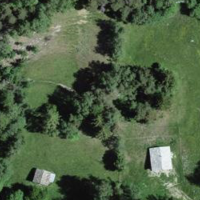
EUNIS habitat code: 23
Species observed at this site:
Lathyrus sylvestris